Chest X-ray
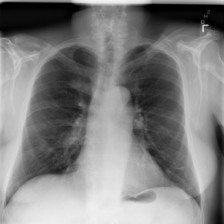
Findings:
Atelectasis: negative
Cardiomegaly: negative
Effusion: negative
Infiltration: negative
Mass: negative
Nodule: negative
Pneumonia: negative
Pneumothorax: negative
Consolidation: negative
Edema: negative
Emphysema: negative
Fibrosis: negative
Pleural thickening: negative
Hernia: negative